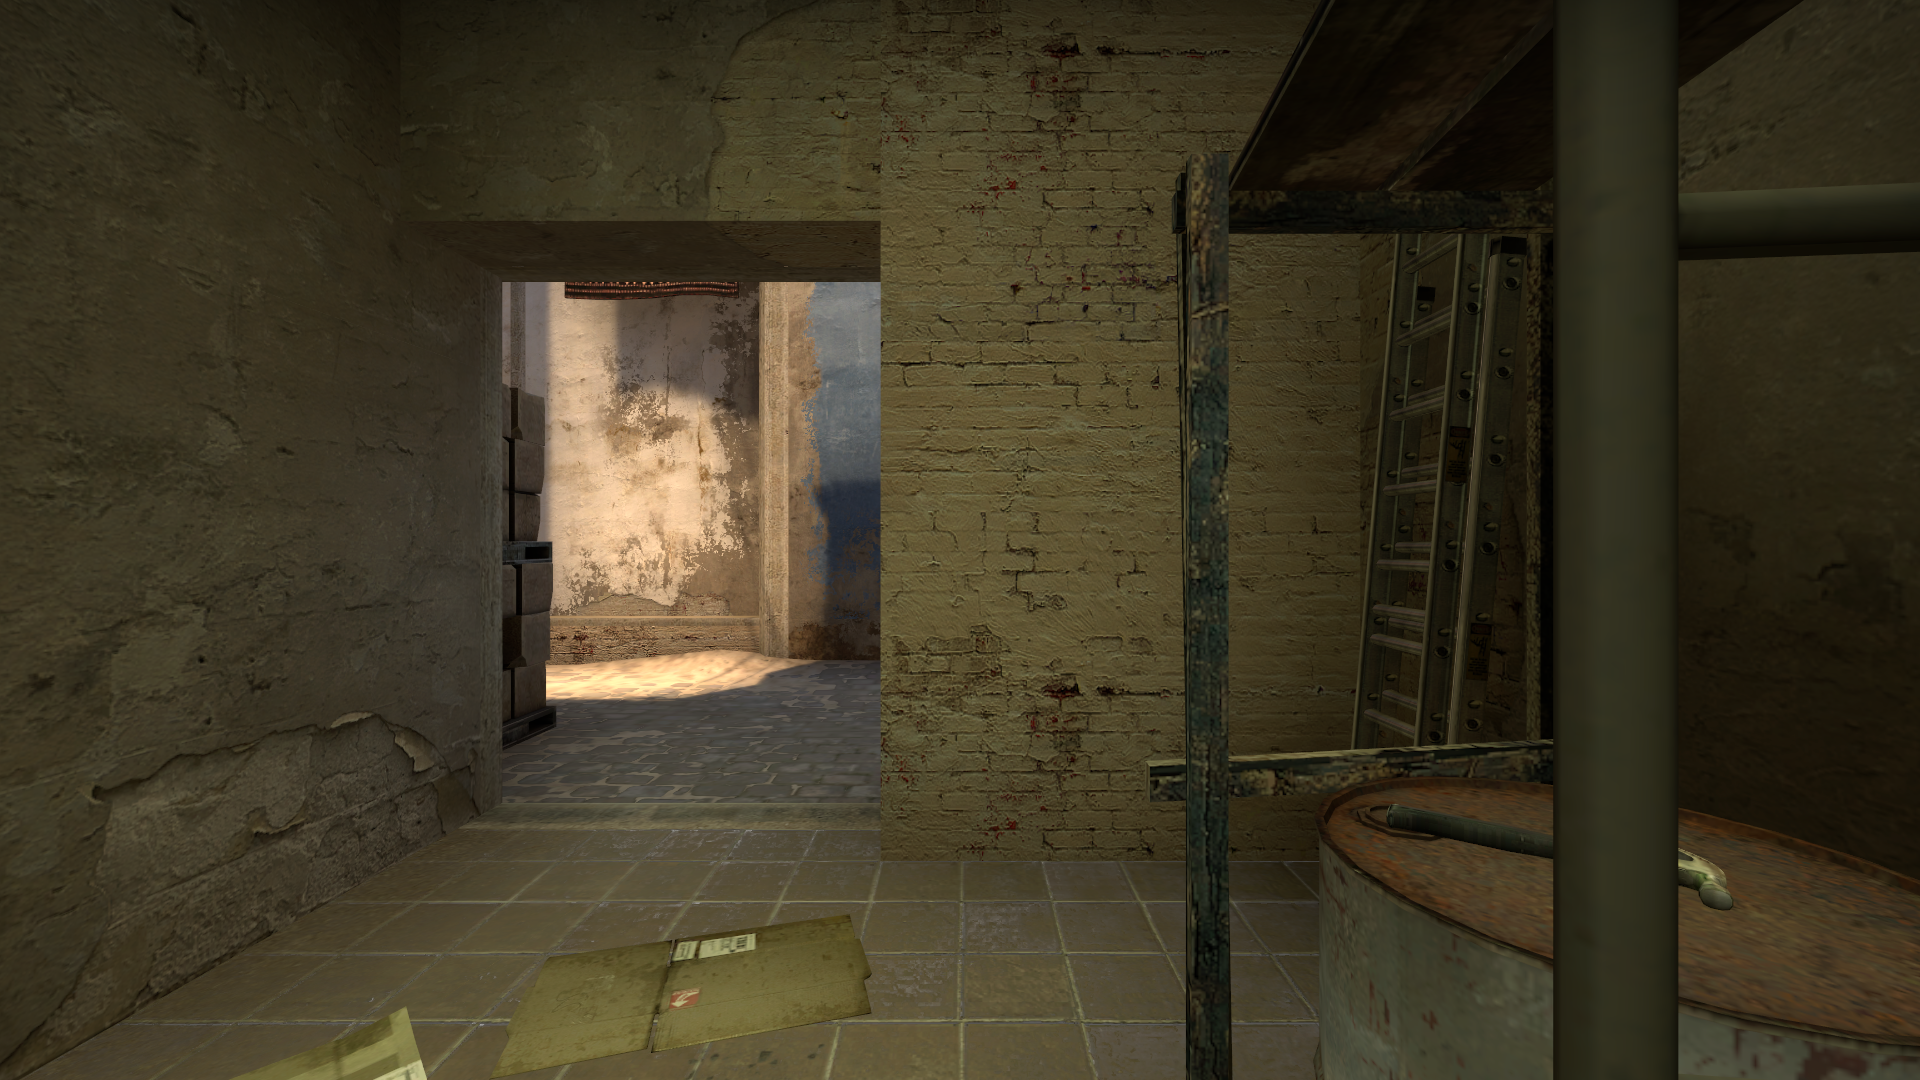
Map: de_mirage